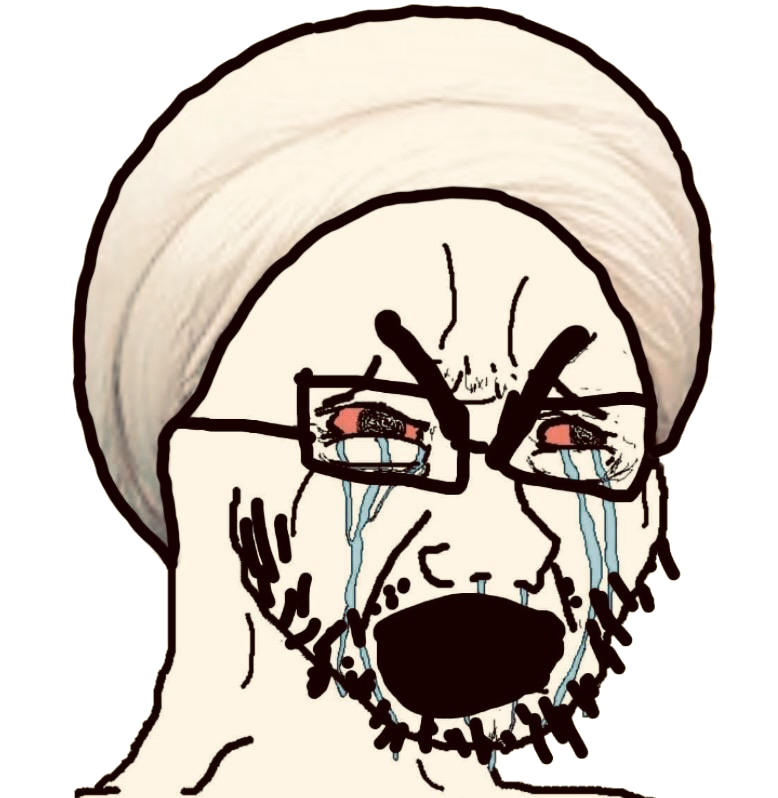
Label: 5_Soyjak